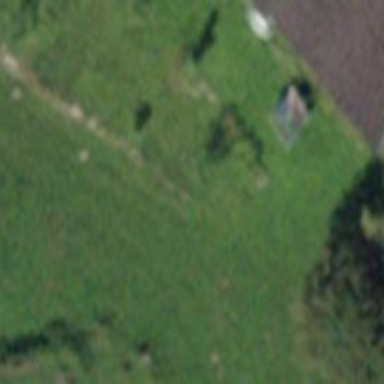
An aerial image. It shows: Farm.